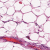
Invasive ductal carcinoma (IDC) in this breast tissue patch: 0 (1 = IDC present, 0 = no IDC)